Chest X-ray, AP view. Patient: 53 years old, sex F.
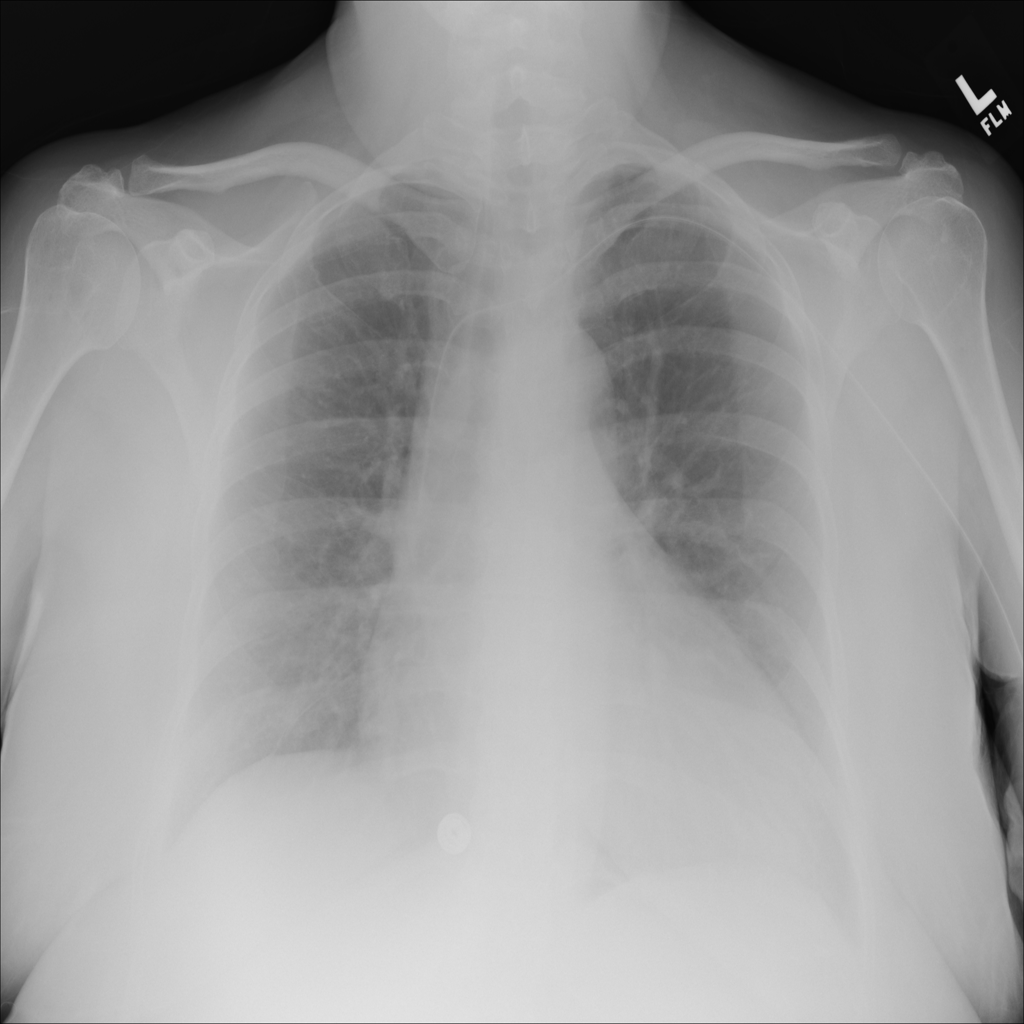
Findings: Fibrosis